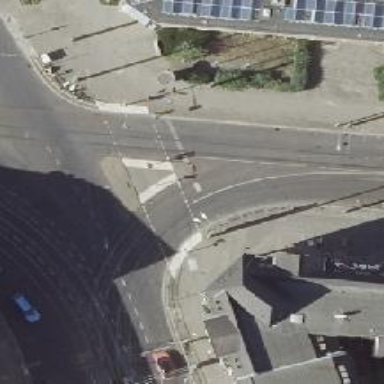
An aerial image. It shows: Tram crossing with traffic signals.